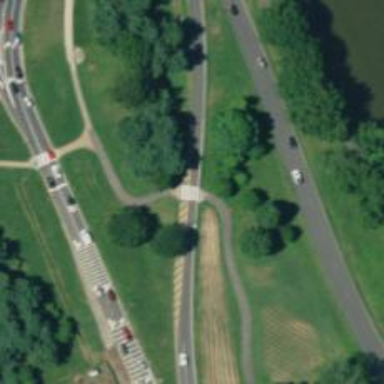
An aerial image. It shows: Zebra crossing on the road.